Question: How can I achieve the following (see image)? I want my list elements to be in the middle, so far what I have attempted is aligned on the same line as the logo (or H1).
I tried applying a margin top to the li but that didn't work at all. I'd appreciate if someone can guide me on where I've gone wrong.
Thanks

My attempt:
'''
<html>
<header>
<link rel="stylesheet" type="text/css" href="style2.css"></header>
<body>
<div>
<h1 class="logo">LogoHere</h1>
<ul class="nav-menu">
<li><a href="index.html">Action</a></li>
<li><a href="about.html">Who we are</a></li>
<li><a href="blog.html">Blog</a></li>
<li><a href="services.html">Services</a></li>
<li><a href="contact.html">Get in touch</a></li>
</ul>
</div>
</body>
'''
CSS:
'''
.logo {
display: inline-block;
position: relative;
font-family: times, Times New Roman, times-roman, georgia, serif;
font-size: 54px;
line-height: 40px;
letter-spacing: -5px;
color: #444444;
margin: 0 0 0 0;
padding-top: 25px;
padding-left: 25px;
font-weight: 100;
}
.nav-menu {
display: inline-block;
list-style-type: none;
font-size: 20px;
padding: 0px;
margin-top: 0px;
padding-left: 50px;
width: 55%;
margin-left: 10px;
}
.nav-menu li {
display: inline;
margin: 0px 20px 20px 0px;
}
.nav-menu li a {
text-decoration: none;
color: grey;
}
li a:hover {color: #444444;} /* mouse over link */
li a:active {
color:white;
text-decoration: underline;
} /* selected link */
'''
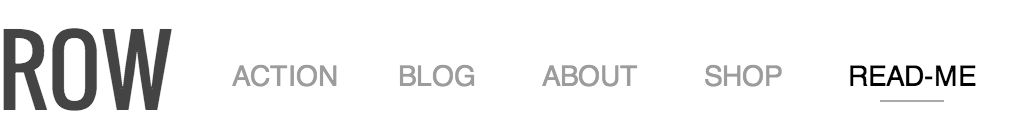
Answer: Try to use :
'''
.setMiddle
{
vertical-align:middle;
}
'''
It set element middle in box (div). You have done several margin, padding. So first remove these and then apply '.setMiddle'. Either you need to apply this with 'h1' or 'ul'.
Edit: Apply .setMiddle to 'h1' and 'li' it is working. <URL>